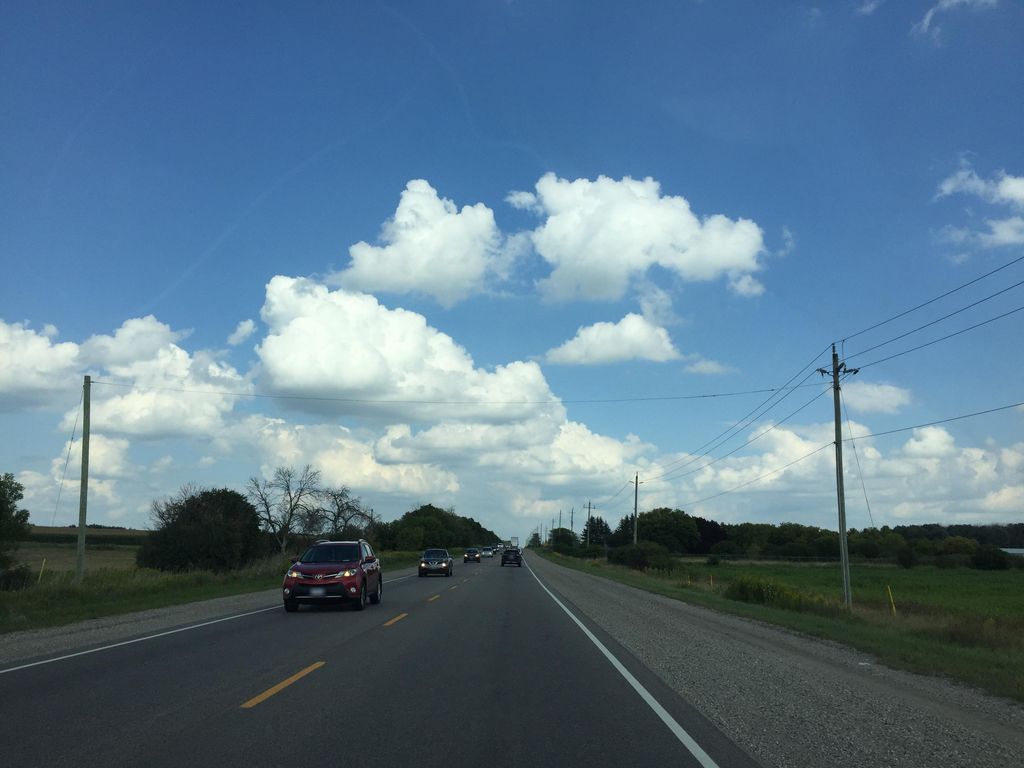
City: kitchener-waterloo